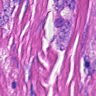
Metastatic tissue present: yes